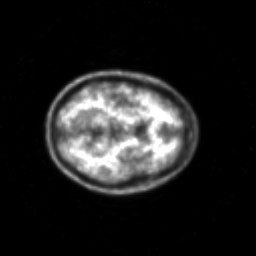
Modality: PET
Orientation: axial
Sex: female
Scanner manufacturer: siemens